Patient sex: M
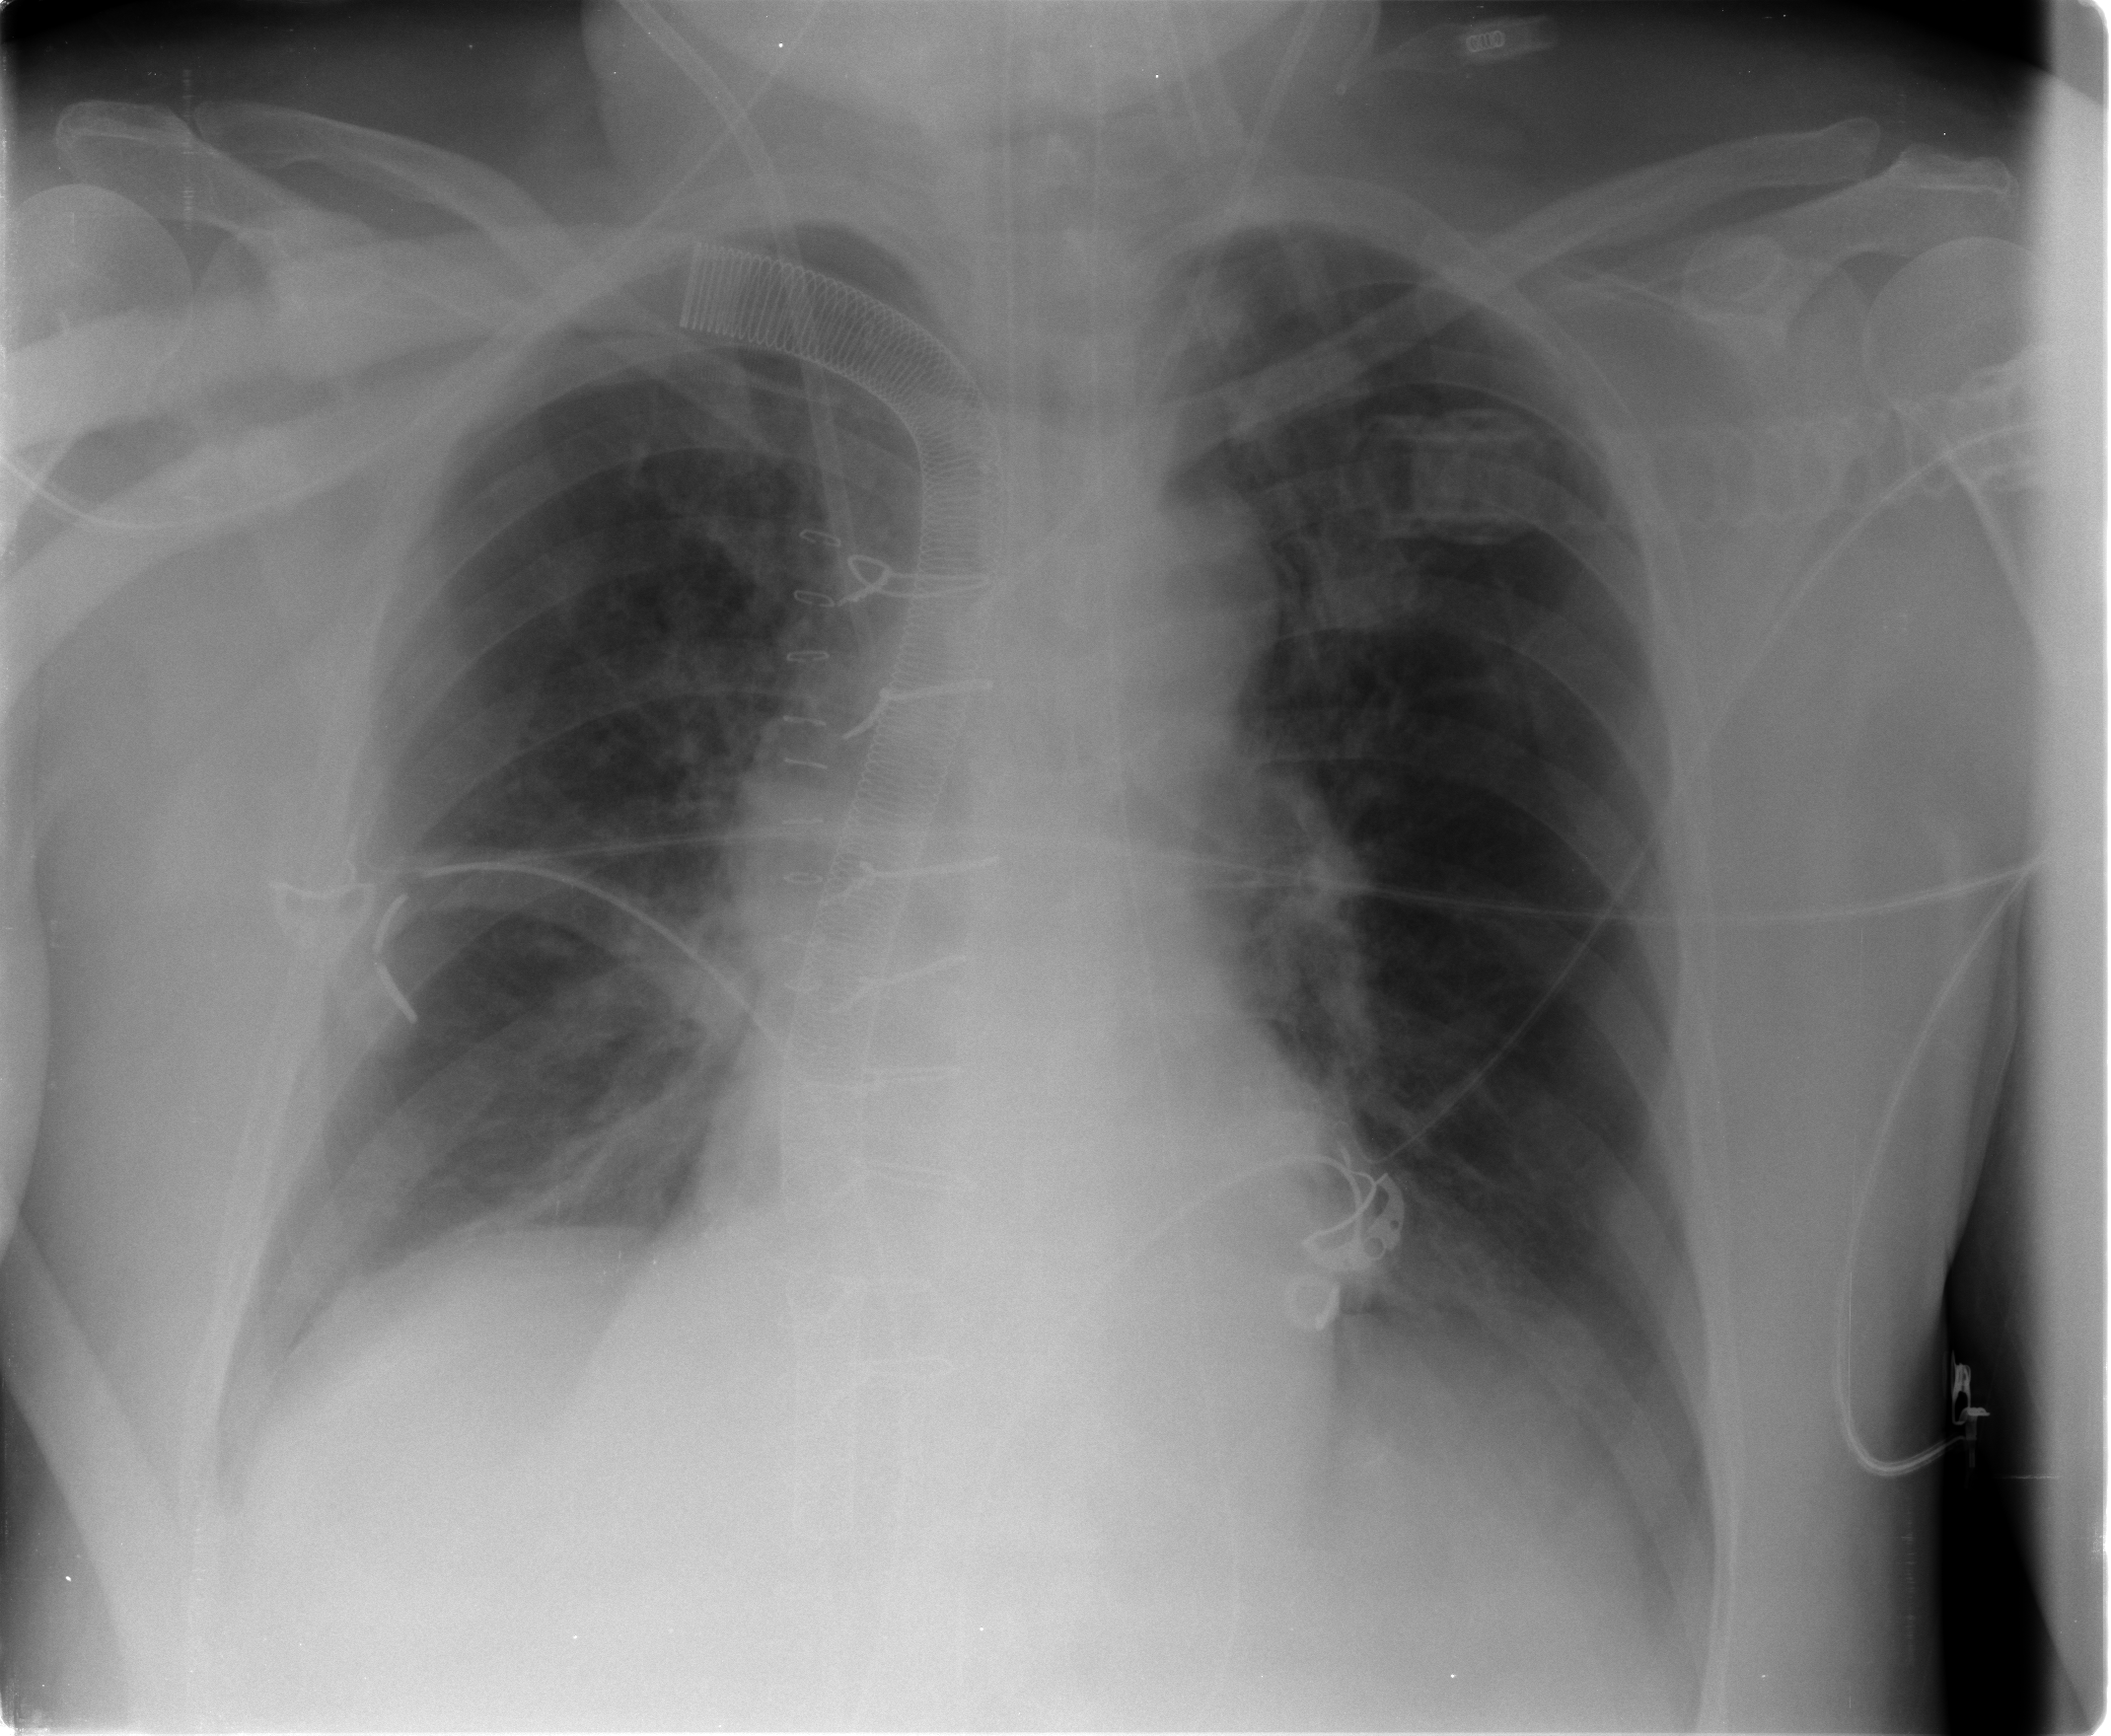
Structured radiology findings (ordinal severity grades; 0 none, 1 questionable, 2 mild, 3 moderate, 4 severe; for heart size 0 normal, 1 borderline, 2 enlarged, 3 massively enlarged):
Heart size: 0
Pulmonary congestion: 2
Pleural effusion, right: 1
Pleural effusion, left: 2
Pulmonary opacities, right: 2
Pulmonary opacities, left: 2
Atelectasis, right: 2
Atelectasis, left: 2